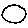
Label: circle